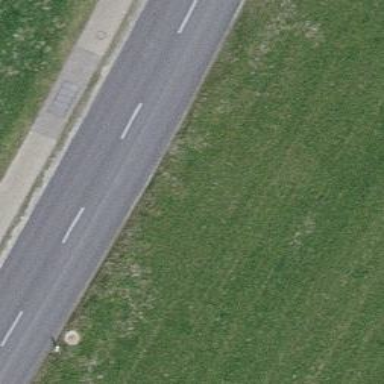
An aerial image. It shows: Tertiary road with cycle track on the left side.